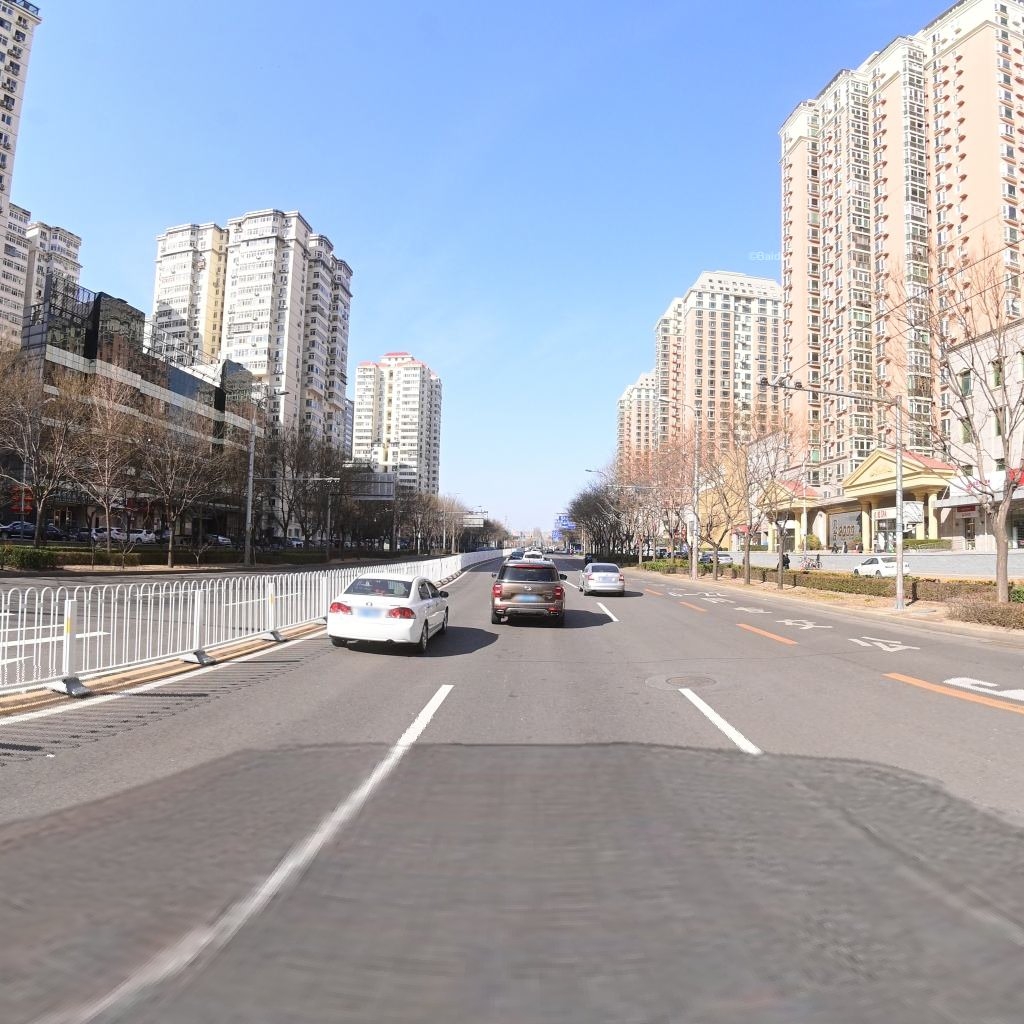
Region: Chaoyang
Road damage annotations: transverse patch, manhole cover